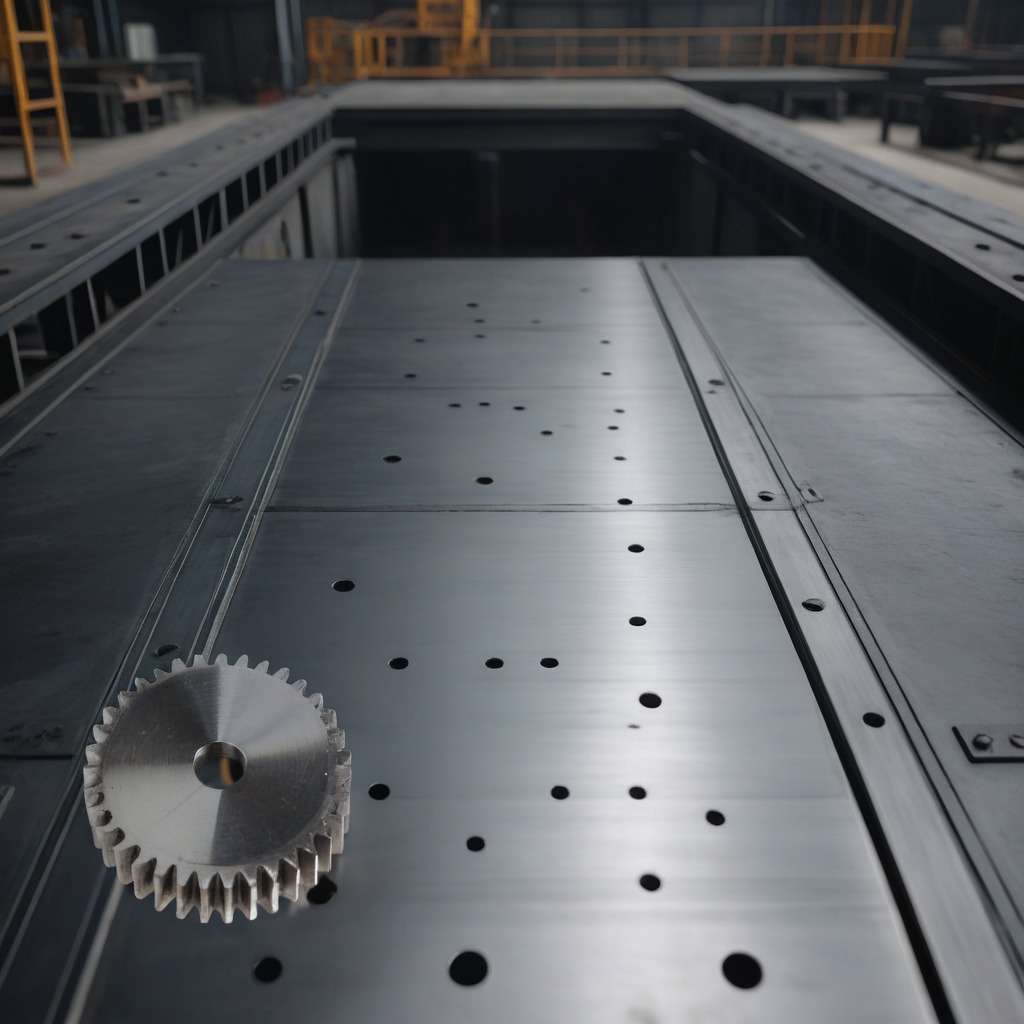
A steel gear with teeth is lying on a cold steel table in a mining workshop.